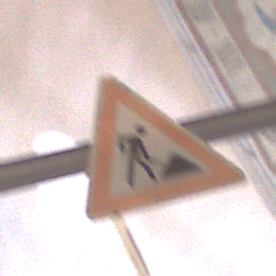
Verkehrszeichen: Arbeitsstelle
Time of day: Night
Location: Outdoor (Urban)
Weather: Overcast
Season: Winter
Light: Artificial